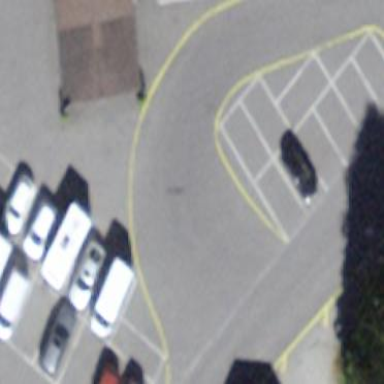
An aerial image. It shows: Parking area with asphalt surface.